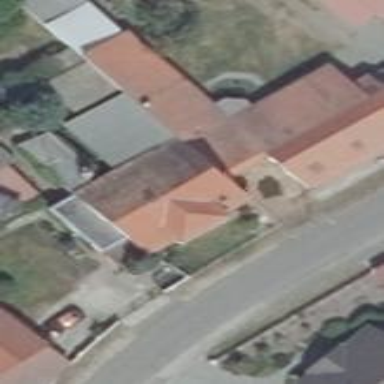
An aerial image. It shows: Building.